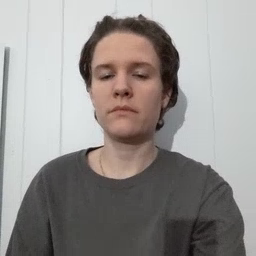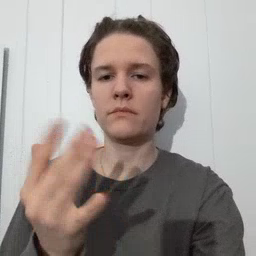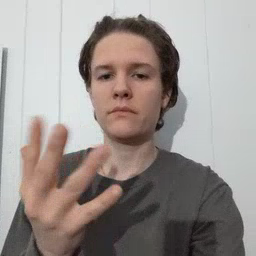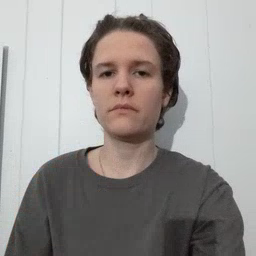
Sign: finger